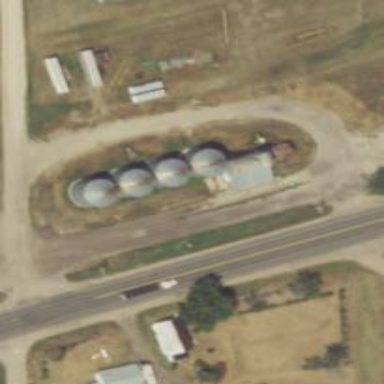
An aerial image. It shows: Silo.